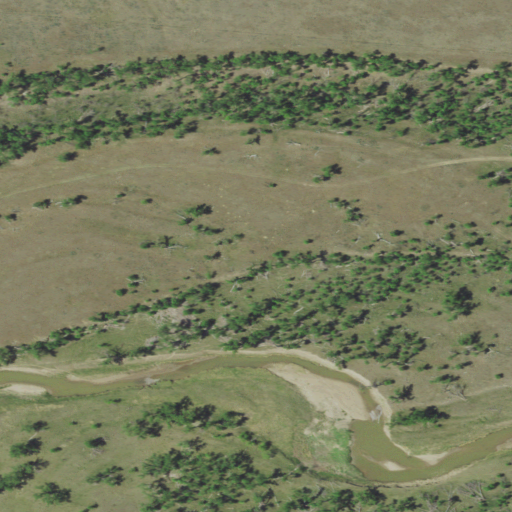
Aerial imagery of island in Montana named The Island containing herbaceous wetlands, shrub, woody wetlands, and grassland